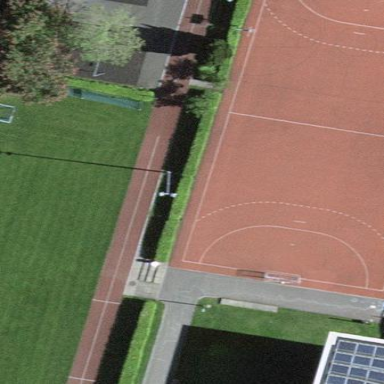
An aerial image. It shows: Athletic track located in leisure land area.